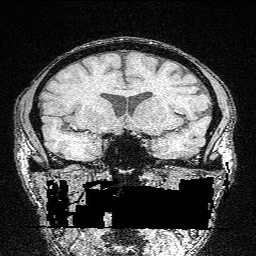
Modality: FLASH
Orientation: sagittal
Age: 30
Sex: male